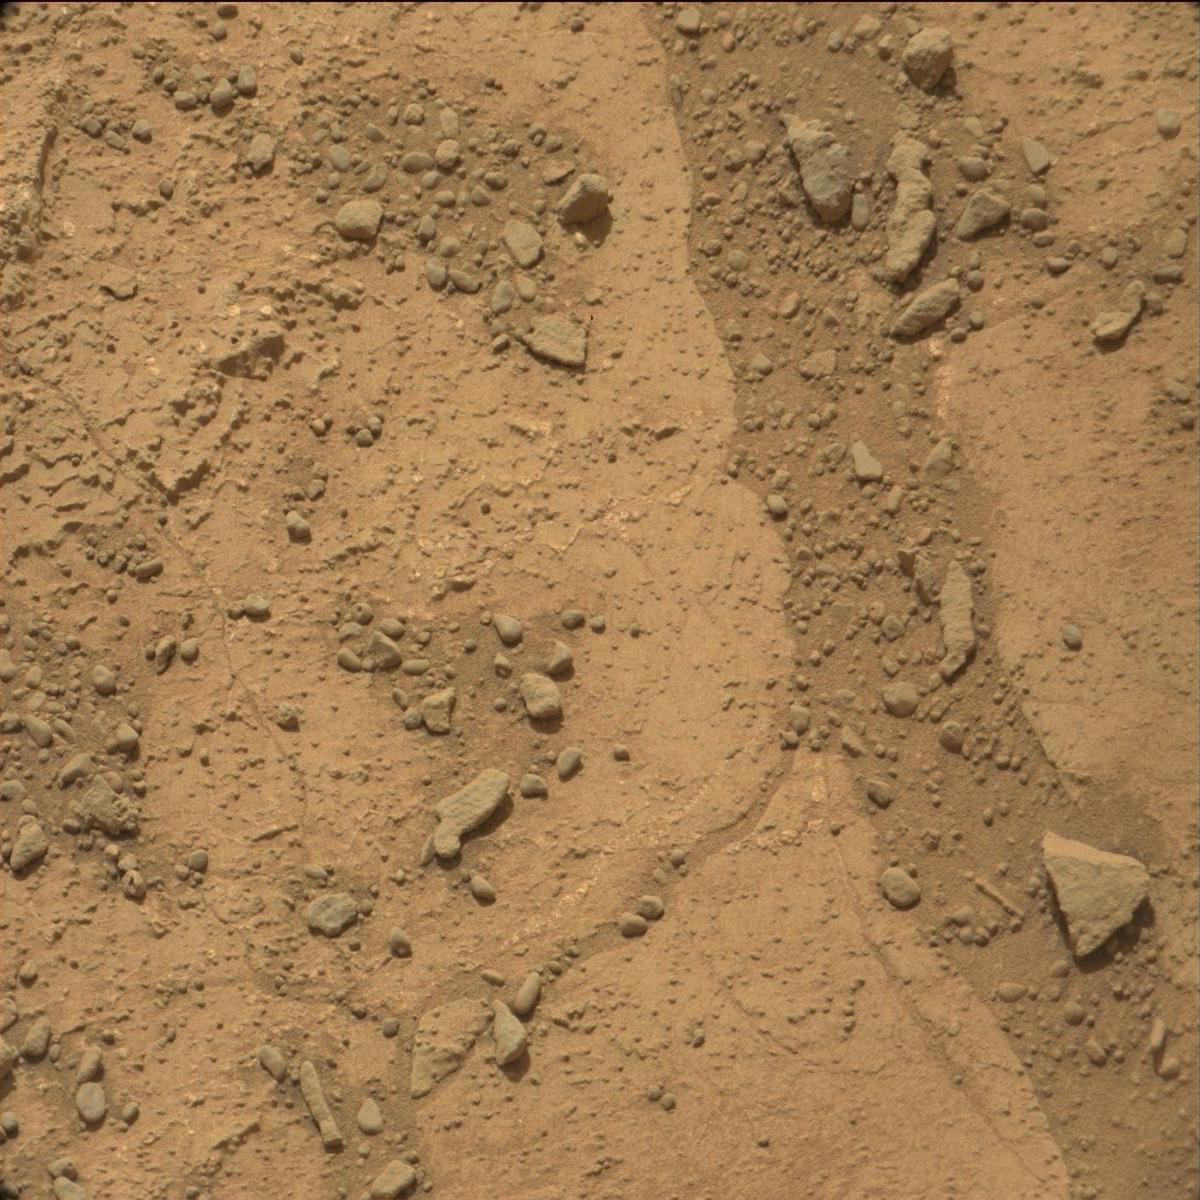
Terrain classes present: Bedrock, Rock, Sand / Soil